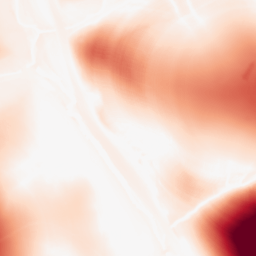
Category: morphological
Decomposition family: morphological
Decomposition parameters: operation: opening
size: 100
Upsampling method: cubic_mitchell
Upsampling parameters: scale: 8
Upsampling scale: 8